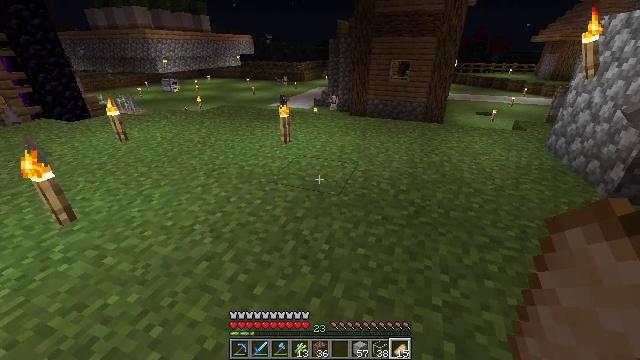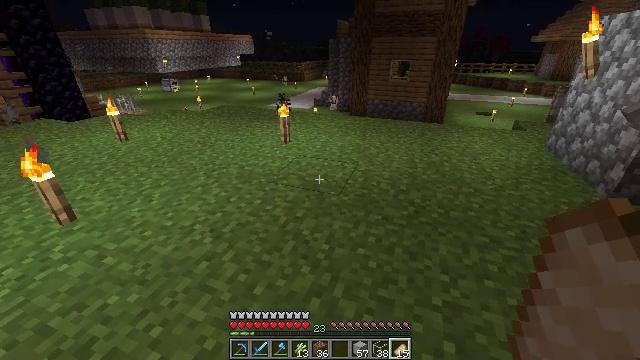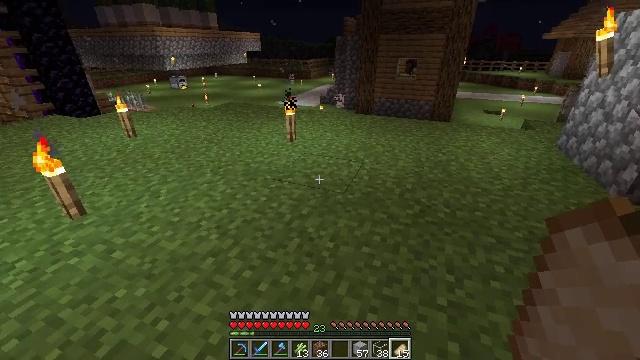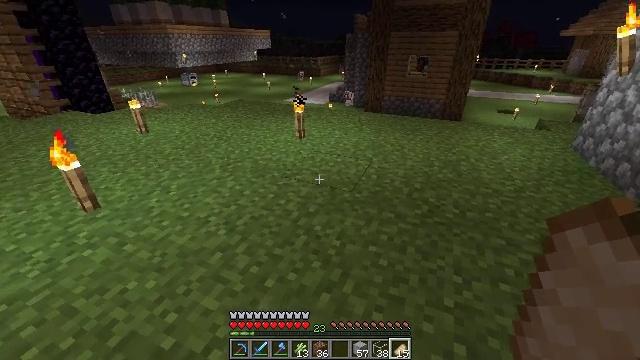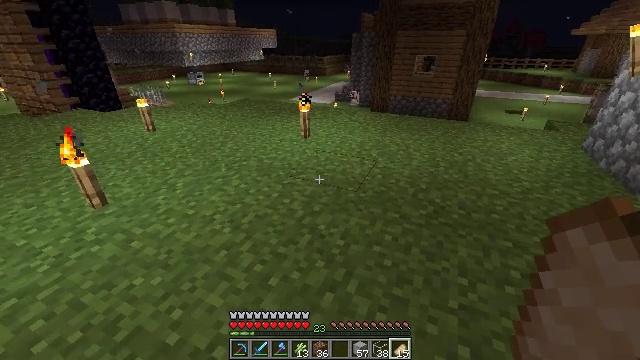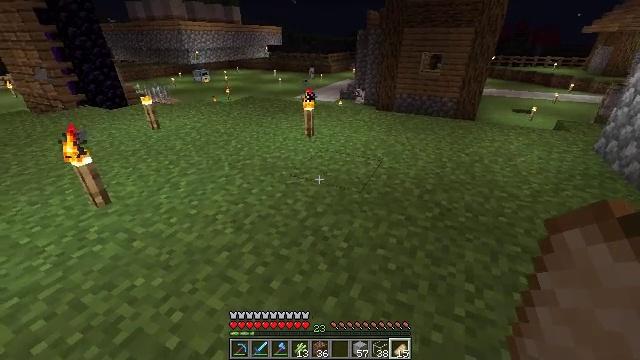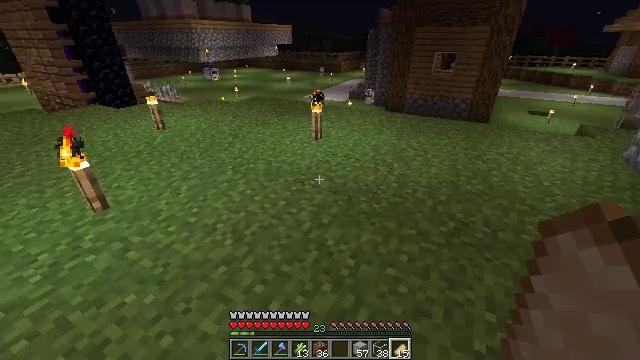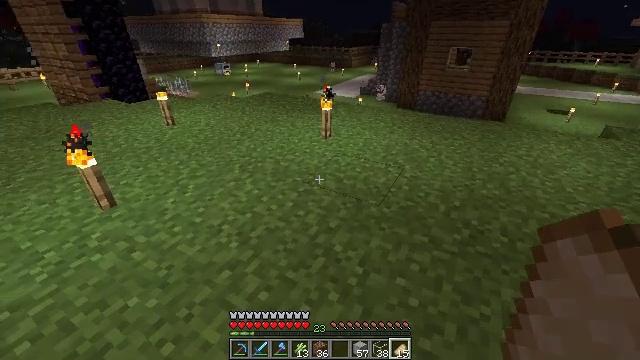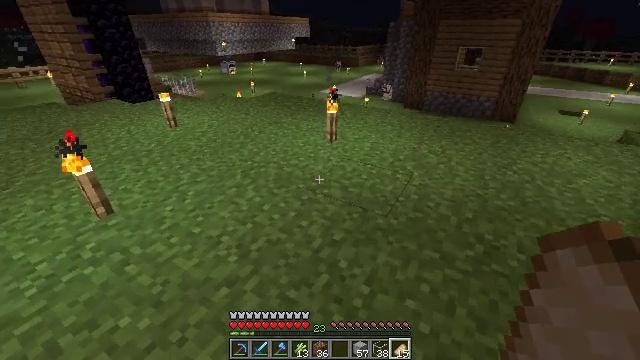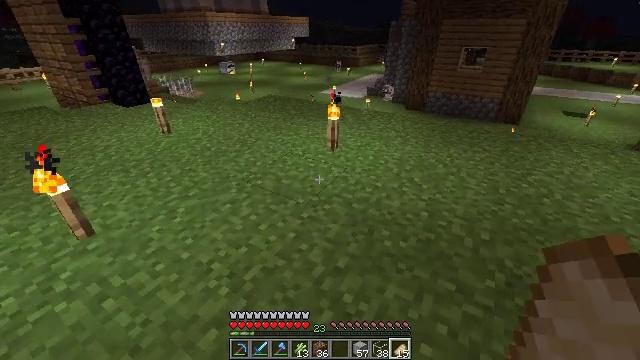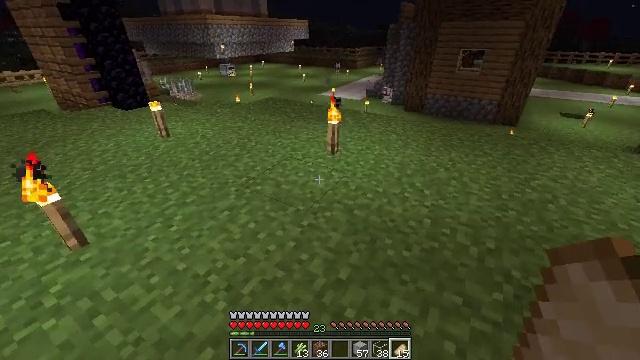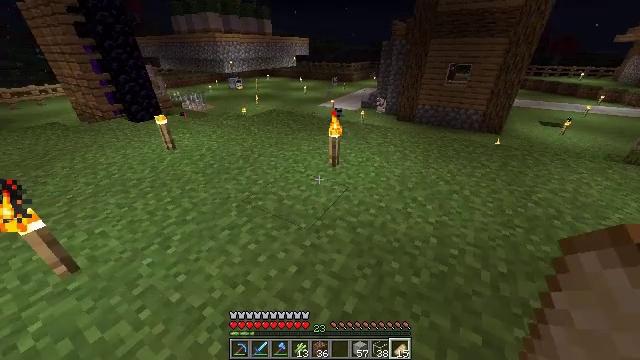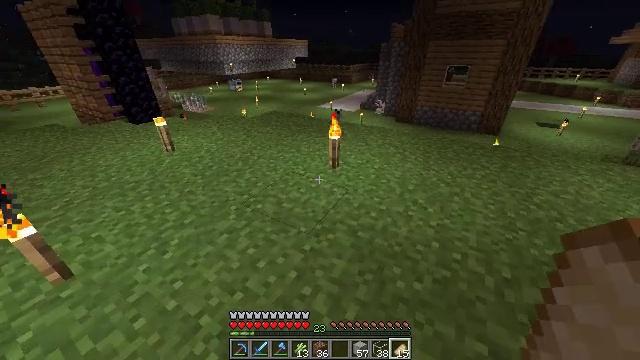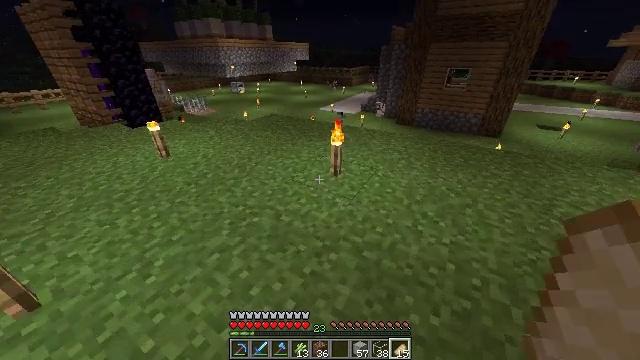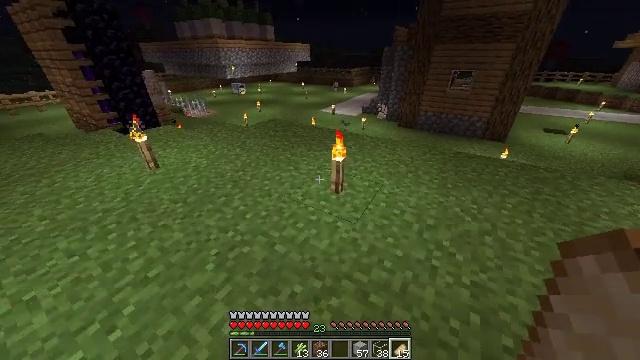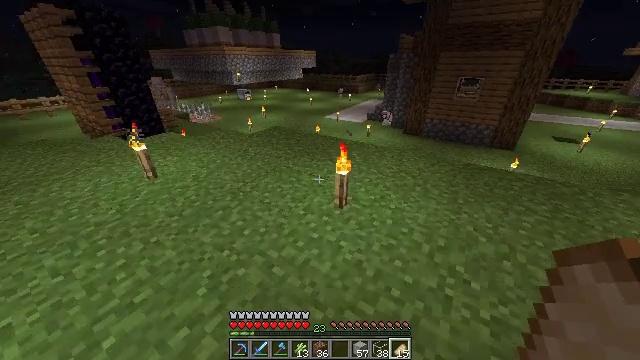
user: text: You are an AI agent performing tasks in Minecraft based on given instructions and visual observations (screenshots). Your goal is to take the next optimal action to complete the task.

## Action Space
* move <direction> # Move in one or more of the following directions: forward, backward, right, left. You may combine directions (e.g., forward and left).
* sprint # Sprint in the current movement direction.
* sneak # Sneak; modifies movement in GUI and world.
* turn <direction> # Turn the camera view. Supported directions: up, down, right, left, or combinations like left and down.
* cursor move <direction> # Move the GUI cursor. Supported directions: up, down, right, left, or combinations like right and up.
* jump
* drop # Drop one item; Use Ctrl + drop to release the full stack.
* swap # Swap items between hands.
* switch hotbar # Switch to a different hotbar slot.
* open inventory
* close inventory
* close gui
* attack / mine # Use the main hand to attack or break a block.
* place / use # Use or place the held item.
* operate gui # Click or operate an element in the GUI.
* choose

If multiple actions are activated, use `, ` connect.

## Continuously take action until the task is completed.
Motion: motion action
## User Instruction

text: Cook cactus in the furnace to make green dye.
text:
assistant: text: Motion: no_op
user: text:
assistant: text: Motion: turn left
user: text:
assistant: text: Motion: turn left
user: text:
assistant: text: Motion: turn left
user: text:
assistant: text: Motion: move forward, turn left
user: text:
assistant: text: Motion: move forward, turn left
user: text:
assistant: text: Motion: move forward, turn left
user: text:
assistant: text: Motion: move forward, turn left
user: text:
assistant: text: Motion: move forward, sprint
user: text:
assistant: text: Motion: move forward, sprint
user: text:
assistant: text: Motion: move forward, sprint
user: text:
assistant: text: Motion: move forward, sprint
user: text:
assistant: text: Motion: move forward
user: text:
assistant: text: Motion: move forward
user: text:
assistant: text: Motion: move forward, sprint, turn left and up
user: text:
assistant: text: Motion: move forward, sprint, turn right and up
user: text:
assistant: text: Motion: move forward, sprint, turn right
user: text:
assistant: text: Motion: move forward, sprint
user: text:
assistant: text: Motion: move forward, turn right, jump
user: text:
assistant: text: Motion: move forward, jump
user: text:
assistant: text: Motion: move forward, jump
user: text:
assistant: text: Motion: move forward, jump
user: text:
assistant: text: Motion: move forward, jump
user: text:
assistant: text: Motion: move forward, jump
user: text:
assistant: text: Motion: move forward, jump
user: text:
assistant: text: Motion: move forward, jump
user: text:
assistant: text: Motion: move forward, jump
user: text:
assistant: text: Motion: move forward, jump
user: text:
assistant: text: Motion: move forward, sprint, jump
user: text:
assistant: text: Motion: move forward, sprint, jump